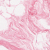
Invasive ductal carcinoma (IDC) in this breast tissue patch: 0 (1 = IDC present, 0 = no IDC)